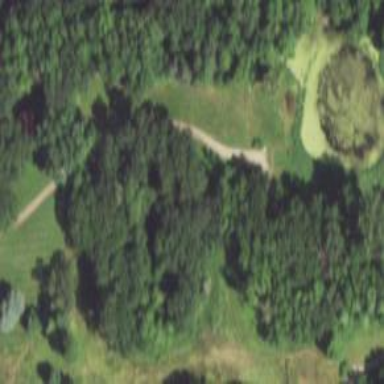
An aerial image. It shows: Path for both road and golf.